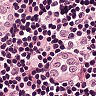
Metastatic tissue present: no